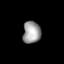
Tissue: lung
Cell type: Myeloid cells
Senescence score: 0.6641
Nuclear area (px): 386
Mean DAPI intensity: 156.44